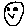
Label: smiley face